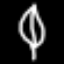
Label: leaf